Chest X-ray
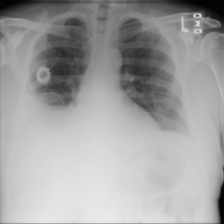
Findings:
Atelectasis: negative
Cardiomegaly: negative
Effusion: negative
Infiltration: negative
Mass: negative
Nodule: negative
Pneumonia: negative
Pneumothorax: negative
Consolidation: negative
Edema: negative
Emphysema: negative
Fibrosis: negative
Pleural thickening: negative
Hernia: negative